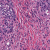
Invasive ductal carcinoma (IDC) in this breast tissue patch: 1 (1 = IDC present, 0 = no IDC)